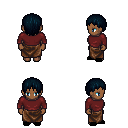
a pixel art fantasy rpg character, female body template, human, dark skin, maroon long-sleeve shirt, robe skirt, raven plain hairstyle, black slippers, four views (front, back, left, right), 2x2 character sprite sheet, small pixel art, hard edges, no anti-aliasing